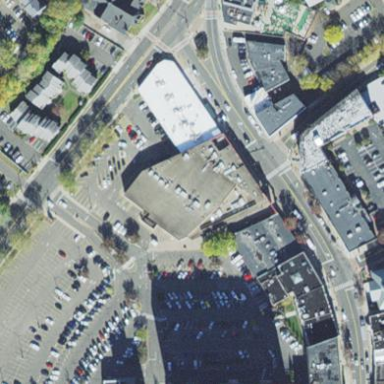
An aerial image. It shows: Cinema building with different parts.